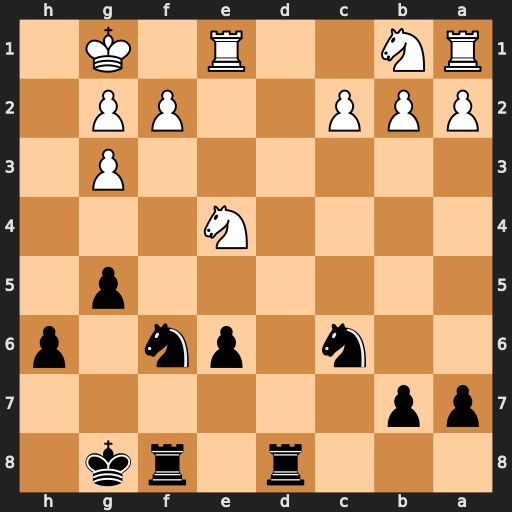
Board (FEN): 3r1rk1/pp6/2n1pn1p/6p1/4N3/6P1/PPP2PP1/RN2R1K1
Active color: b
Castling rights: -
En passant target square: -
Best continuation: Nxe4 Rxe4 Rd1+